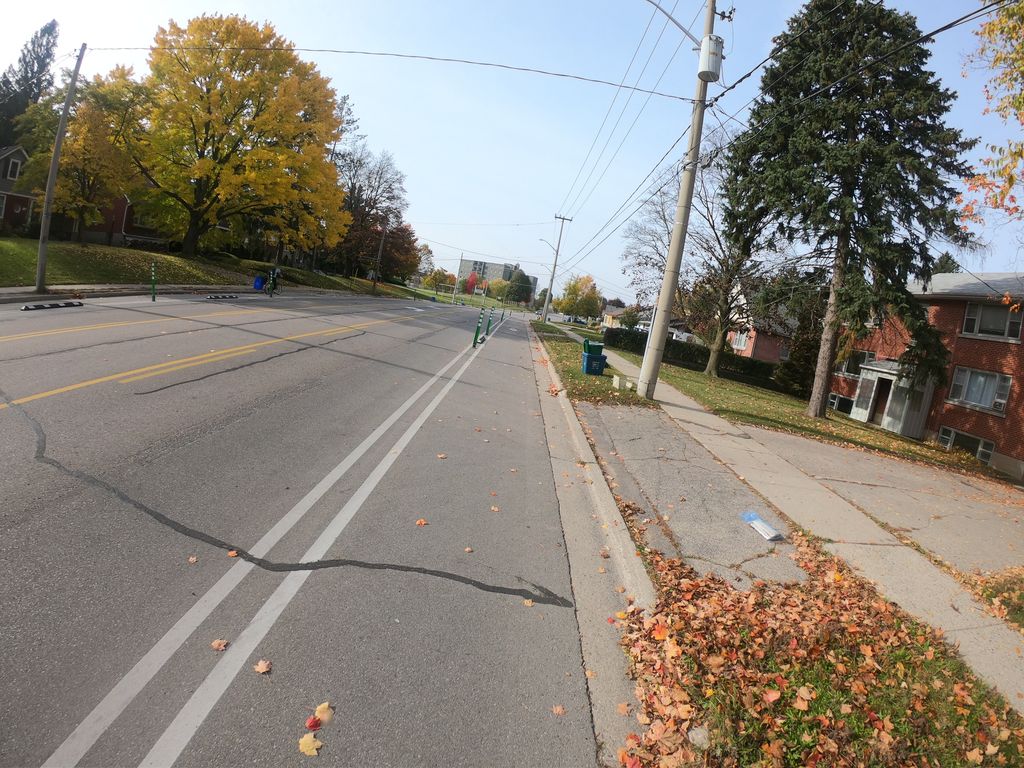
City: kitchener-waterloo